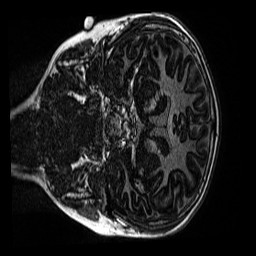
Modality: MP2RAGE
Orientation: coronal
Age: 11
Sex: male
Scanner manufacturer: siemens
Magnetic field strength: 3 T
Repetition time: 4 s
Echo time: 0.00299 s